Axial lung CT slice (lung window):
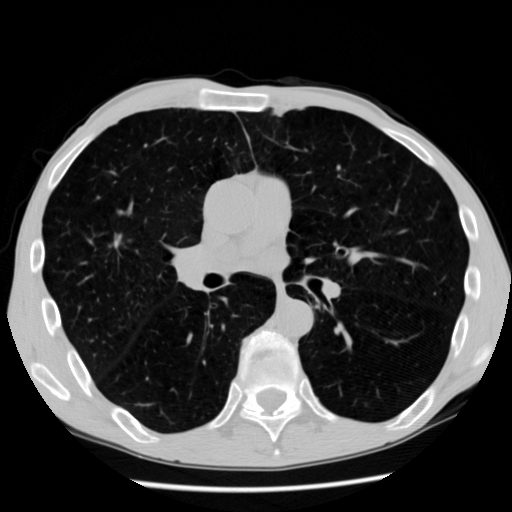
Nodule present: no